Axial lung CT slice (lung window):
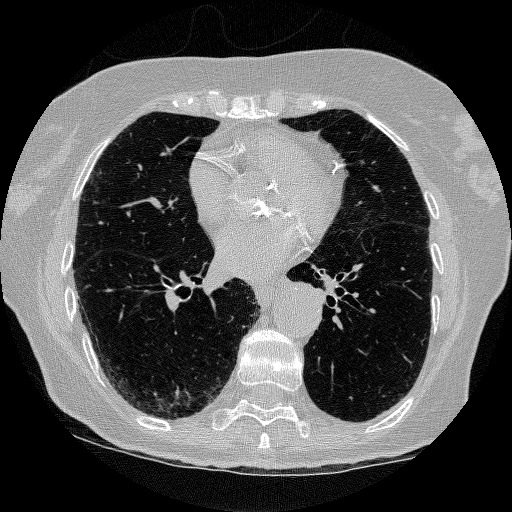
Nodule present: no